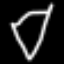
Label: diamond